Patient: sex M, age 52
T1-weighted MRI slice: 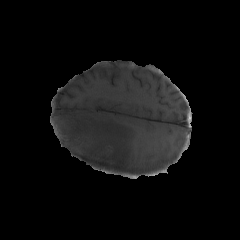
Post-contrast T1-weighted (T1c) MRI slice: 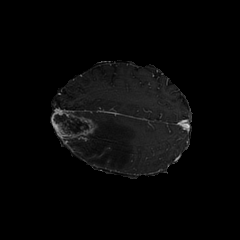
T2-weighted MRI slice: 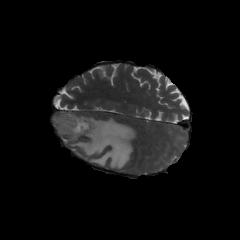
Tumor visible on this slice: yes
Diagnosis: Glioblastoma, IDH-wildtype
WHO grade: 4